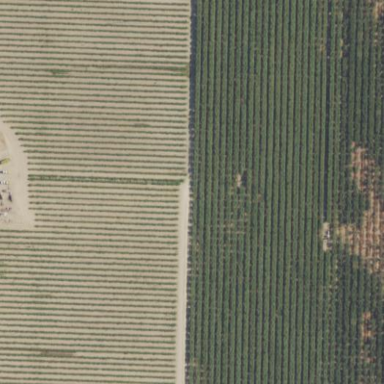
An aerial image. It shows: Vineyard with grape crops.